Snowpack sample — Loveland Pass, Silver Plume, Colorado, USA (12/14/25, 10:50 AM MST)
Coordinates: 39.664, -105.882
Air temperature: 36 °F
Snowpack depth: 67 cm
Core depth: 10 cm
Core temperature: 50 °F
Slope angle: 6°, slope face: 326°
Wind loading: low
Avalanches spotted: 0
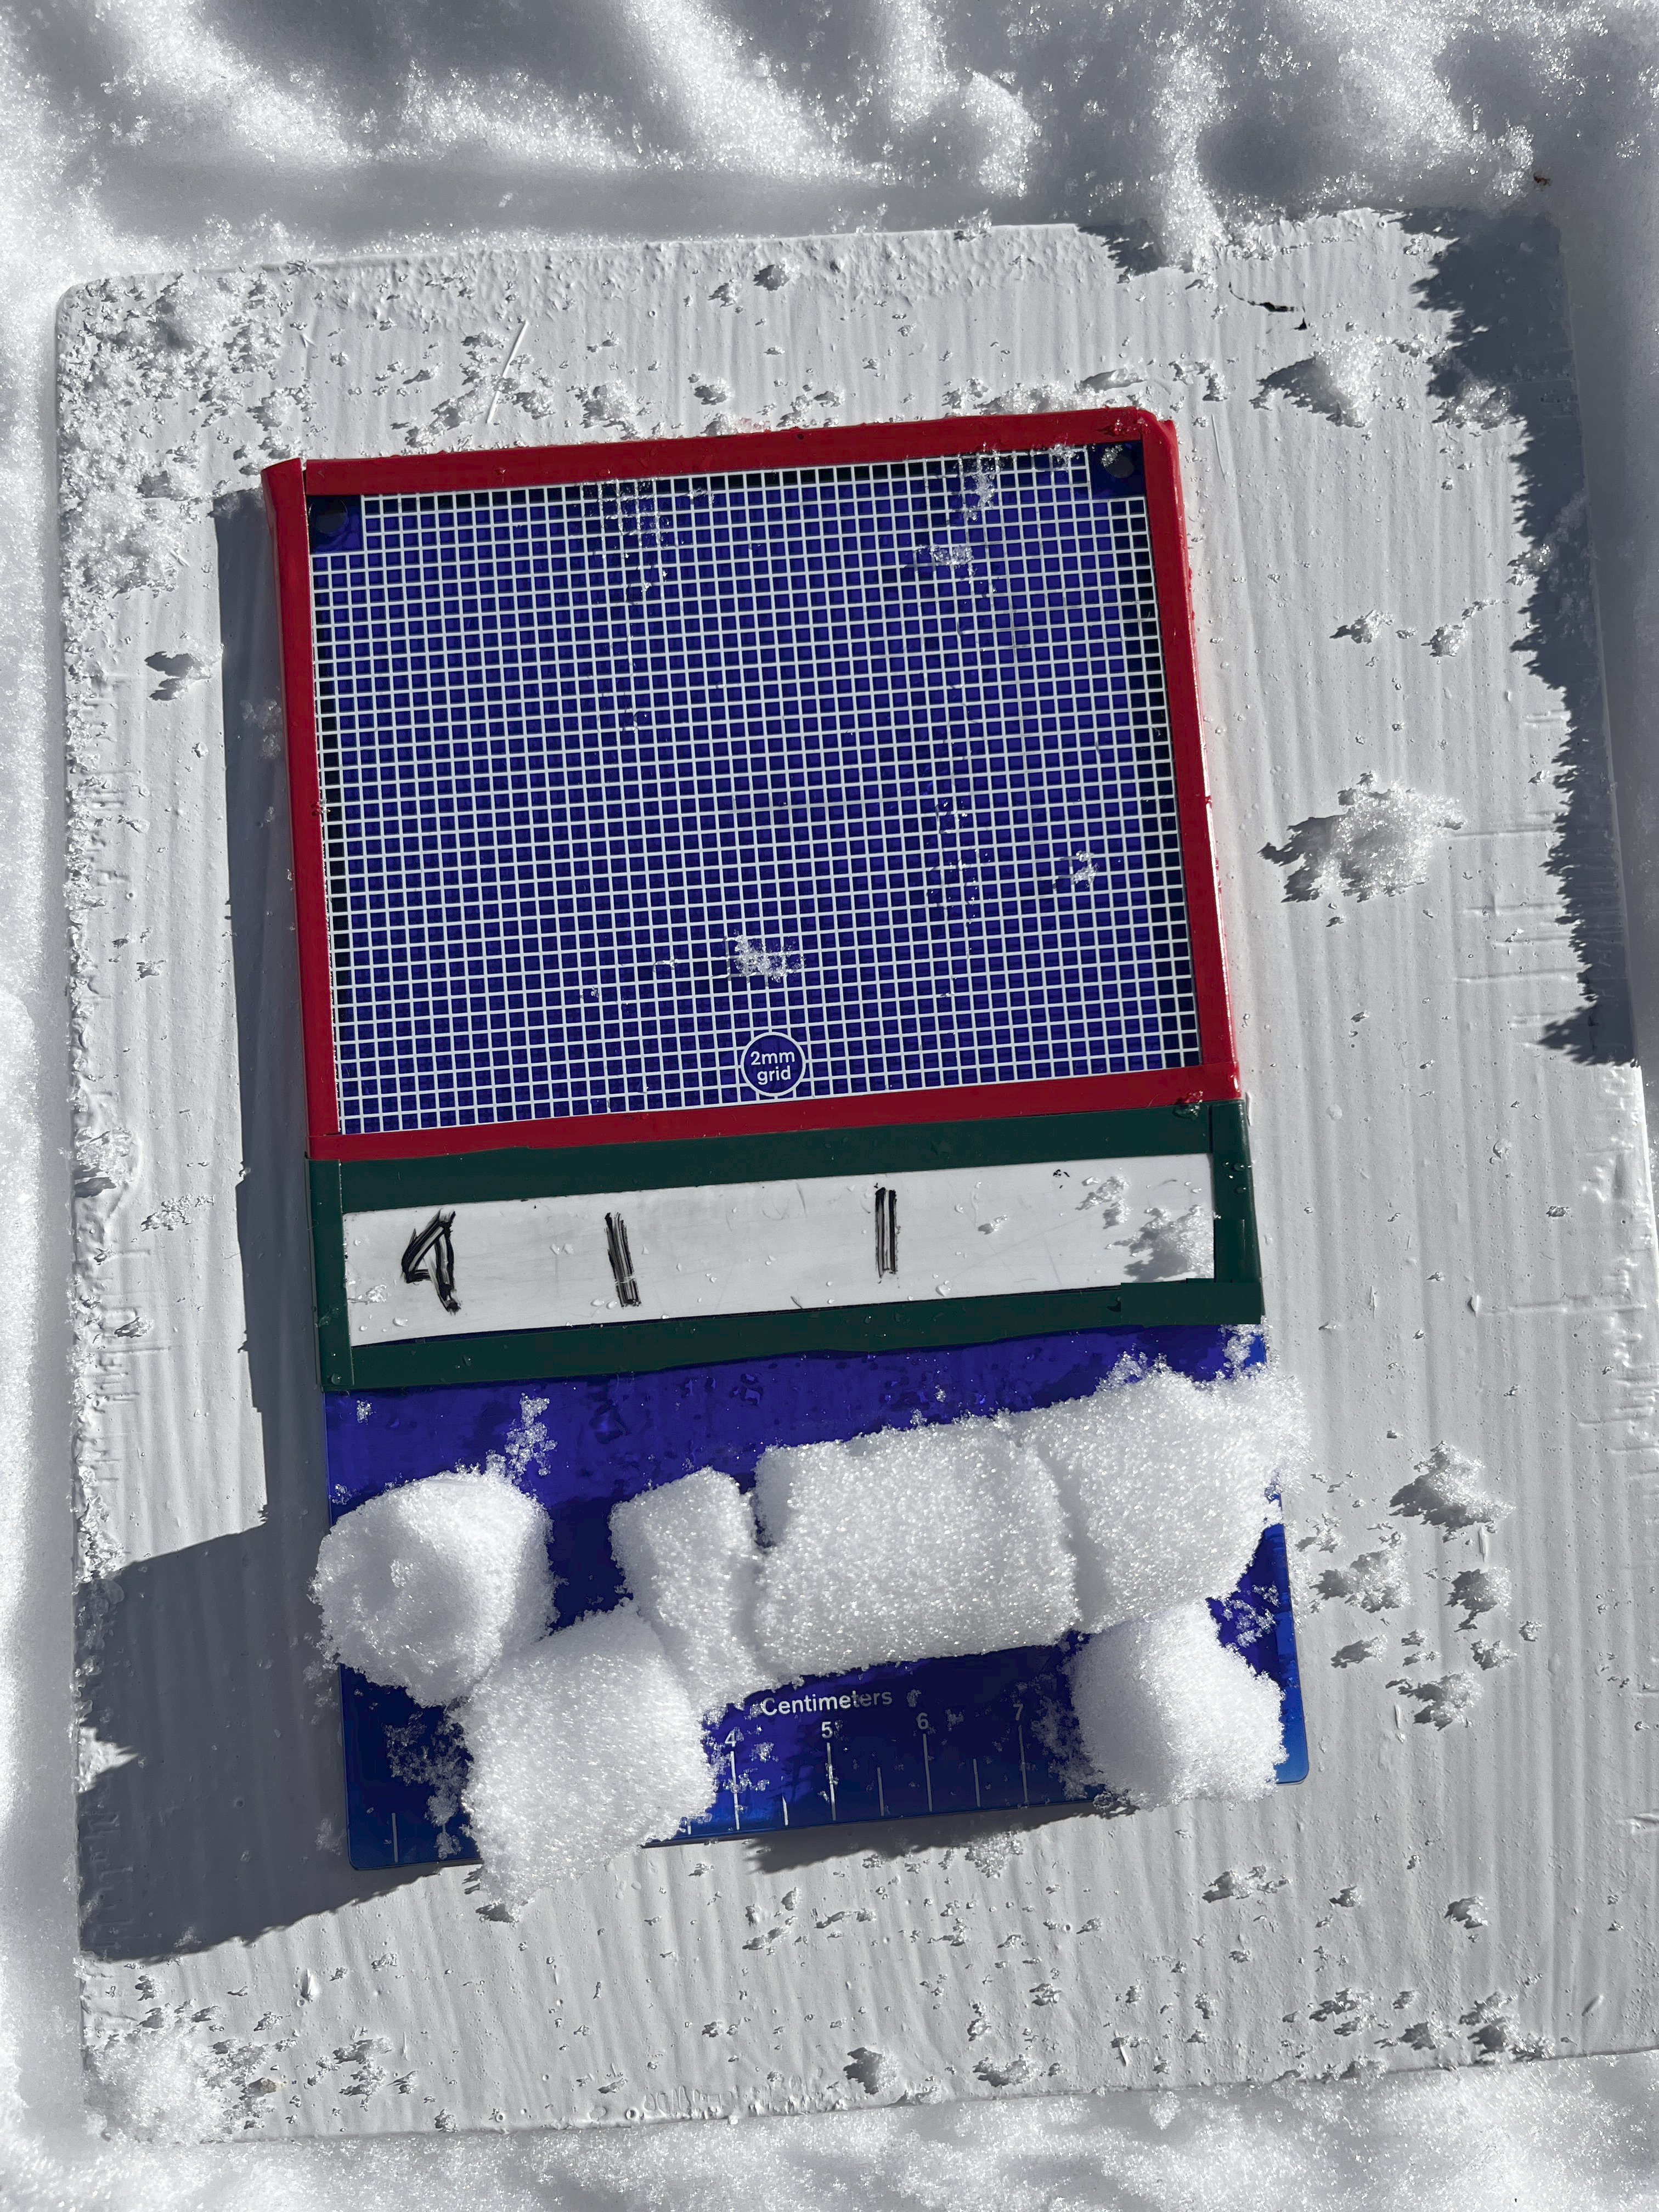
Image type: crystal_card
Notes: No avalanches spotted, very late start to the season with minimal snowpack